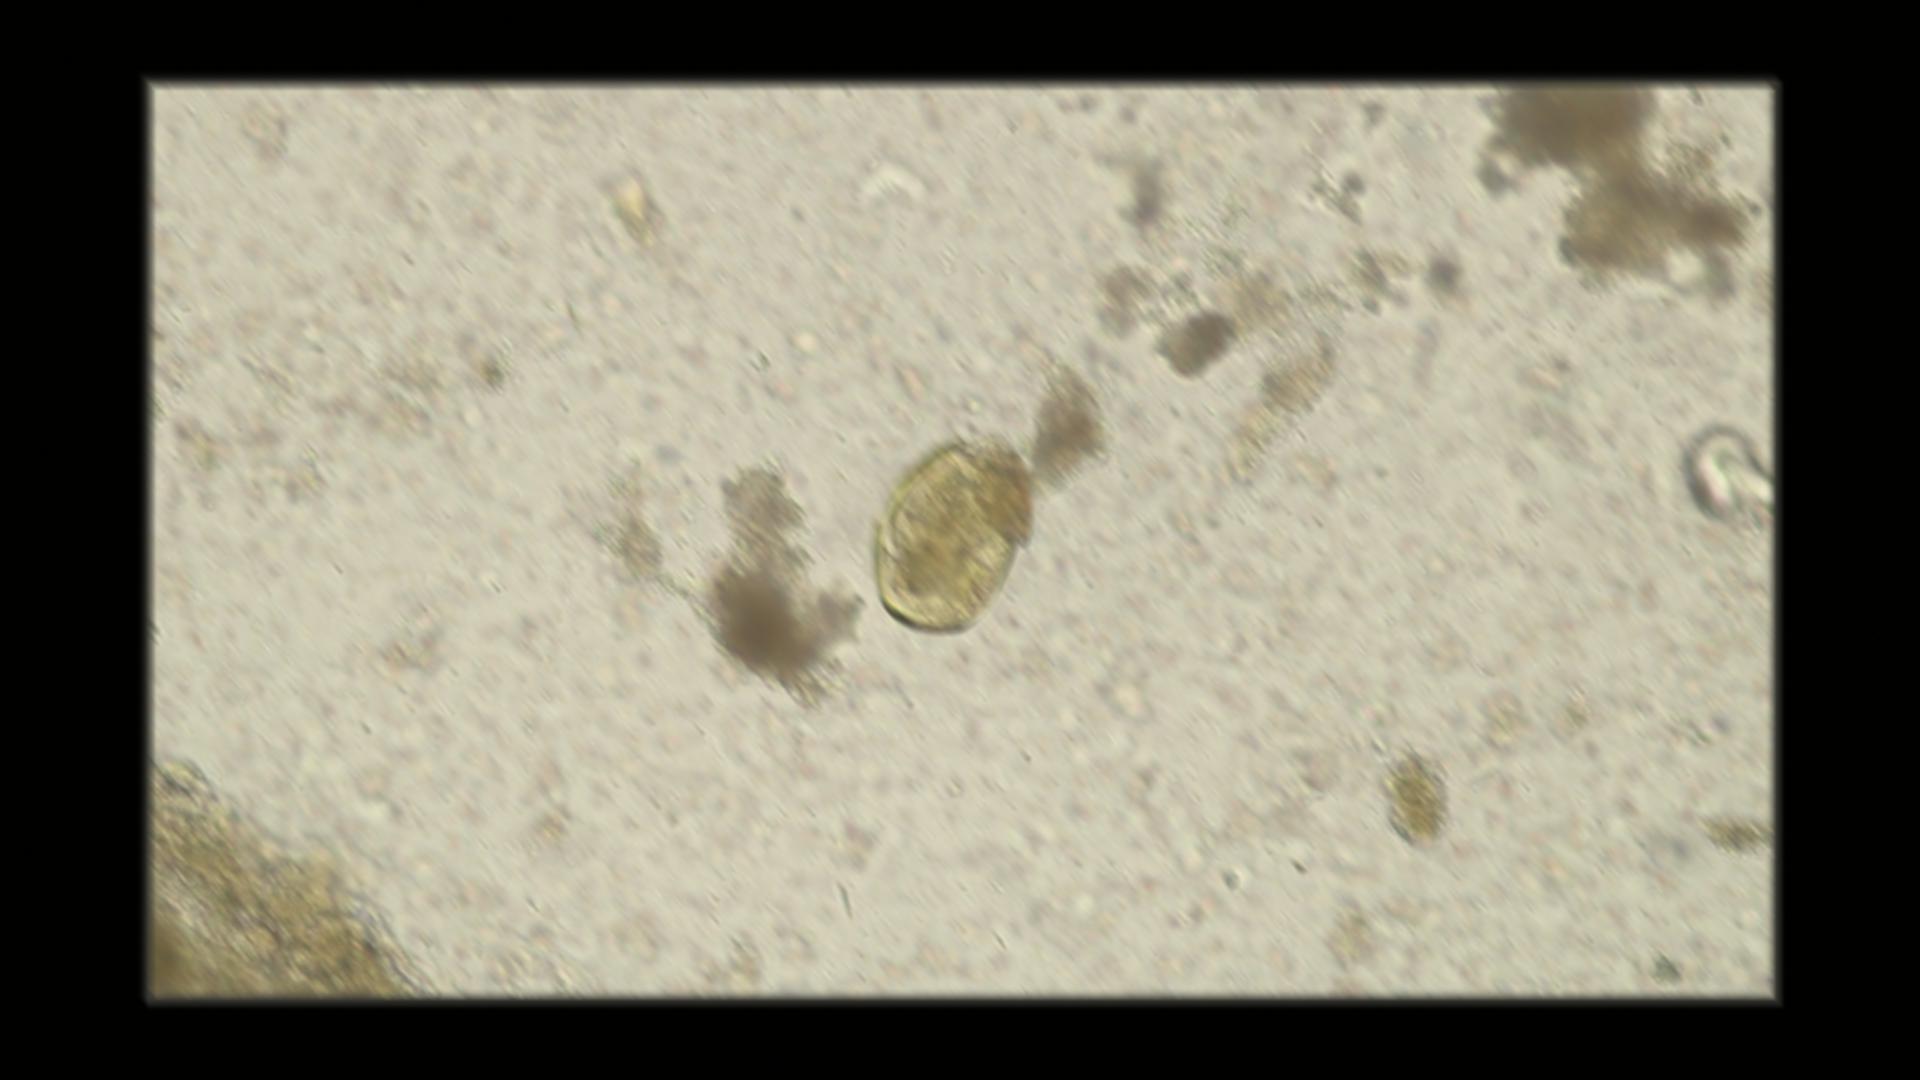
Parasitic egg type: Paragonimus spp